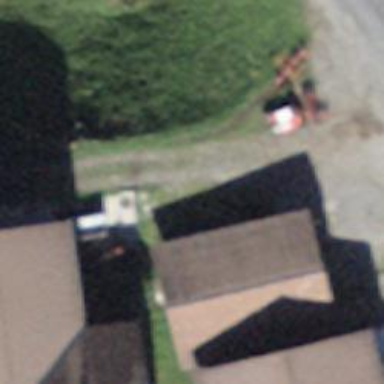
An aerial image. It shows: Driveway with fine gravel surface.